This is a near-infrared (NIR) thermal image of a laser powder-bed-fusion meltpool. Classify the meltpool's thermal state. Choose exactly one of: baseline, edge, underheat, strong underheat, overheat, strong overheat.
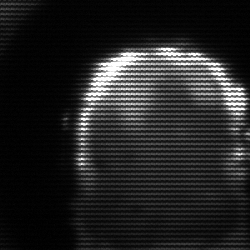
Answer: baseline